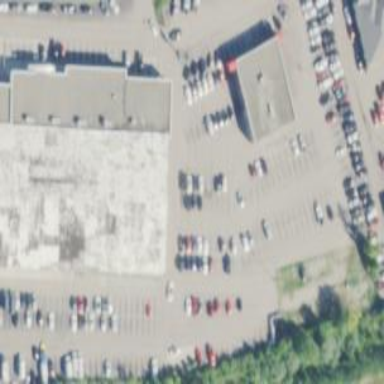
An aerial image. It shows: Building that houses car shop.